Question: I want to use Open UI5 library on visual studio.
I have downloaded the source files from <URL> .
I want to integrate it with Visual Studio.
Can any one tell by using a example in asp.net MVC ?
SO far what I have done is that I added the resource folder of Open UI5 into my MVC project by simply drag and drop.

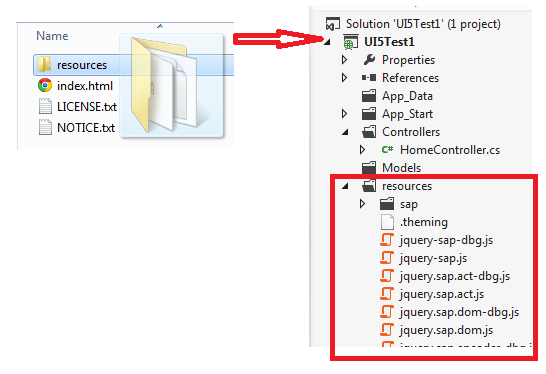
Answer: There is an extension for Visual Studio (not official) which provides templates: <URL>
You may also have a look at this video: <URL>